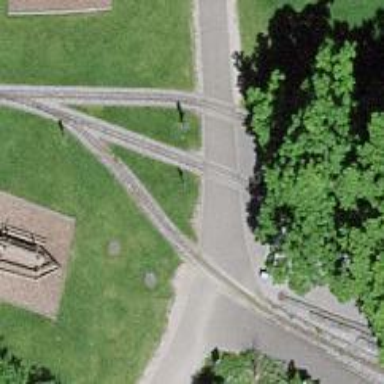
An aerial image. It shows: Abandoned railway.